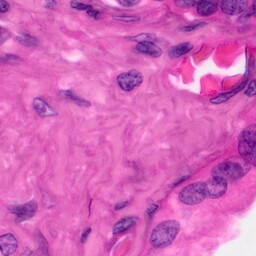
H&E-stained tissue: Pancreatic